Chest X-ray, PA view. Patient: 21 years old, sex F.
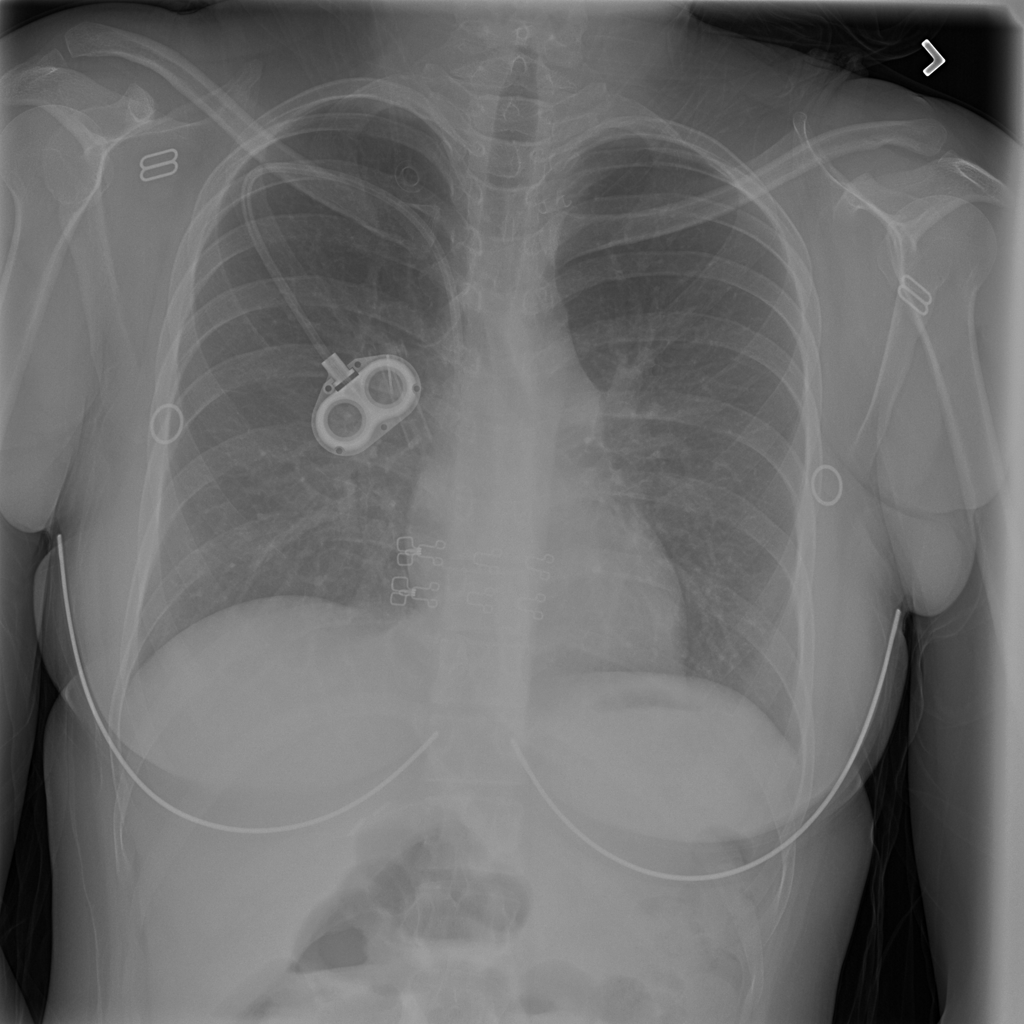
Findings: No Finding